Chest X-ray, AP view. Patient: 62 years old, sex F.
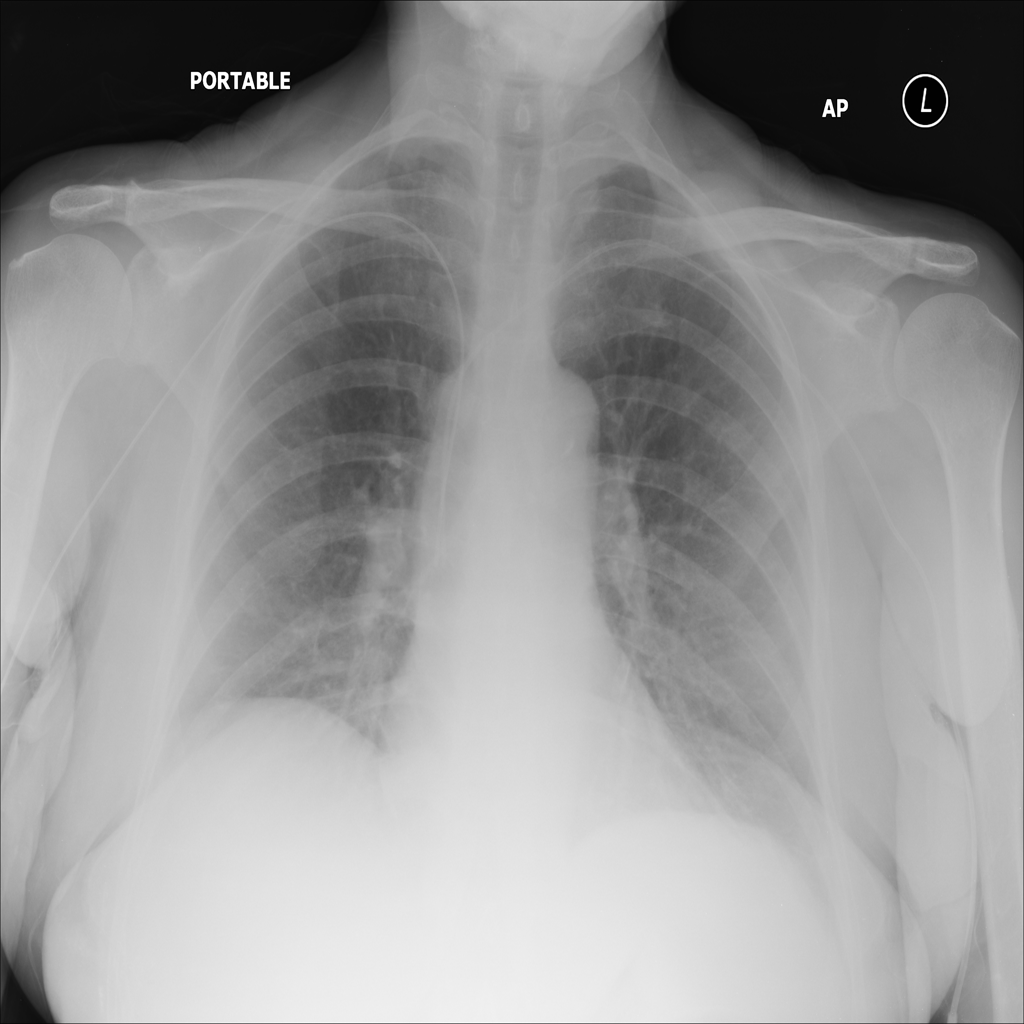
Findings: No Finding